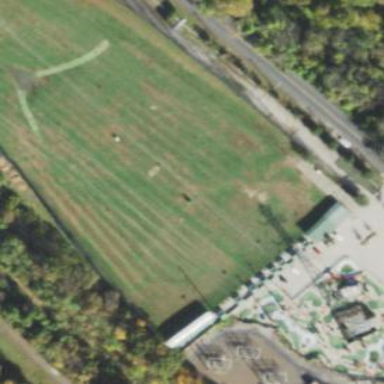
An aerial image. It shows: Sports center with golf and miniature golf facilities on leisure land.